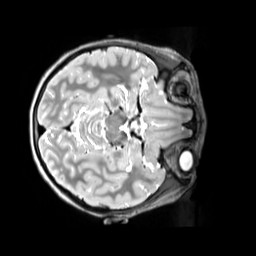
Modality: T2w
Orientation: axial
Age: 11
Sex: female
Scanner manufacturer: siemens
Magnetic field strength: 3 T
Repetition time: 3.2 s
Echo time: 0.408 s